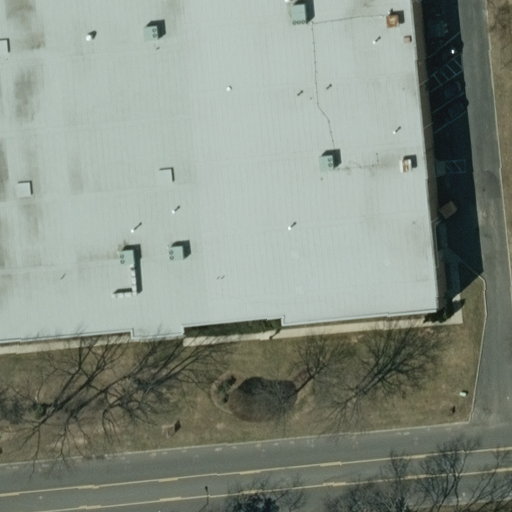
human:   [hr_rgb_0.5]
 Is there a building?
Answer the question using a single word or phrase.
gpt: yes

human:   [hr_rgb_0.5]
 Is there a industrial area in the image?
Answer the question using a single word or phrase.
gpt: yes

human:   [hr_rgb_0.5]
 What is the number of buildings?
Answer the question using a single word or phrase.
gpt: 1

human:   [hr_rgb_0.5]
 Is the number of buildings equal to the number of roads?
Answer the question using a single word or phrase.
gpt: yes

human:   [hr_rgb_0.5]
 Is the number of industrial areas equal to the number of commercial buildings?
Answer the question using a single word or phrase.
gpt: yes

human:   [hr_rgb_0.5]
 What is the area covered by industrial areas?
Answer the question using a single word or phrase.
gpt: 10623m2

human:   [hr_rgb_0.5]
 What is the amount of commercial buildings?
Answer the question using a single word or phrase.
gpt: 1

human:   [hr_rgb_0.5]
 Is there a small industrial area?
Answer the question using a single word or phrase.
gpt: no

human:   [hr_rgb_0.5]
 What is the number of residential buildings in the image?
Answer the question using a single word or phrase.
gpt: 0

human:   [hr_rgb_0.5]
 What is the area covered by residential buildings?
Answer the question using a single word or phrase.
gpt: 0m2

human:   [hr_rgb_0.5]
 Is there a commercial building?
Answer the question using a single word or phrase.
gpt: yes

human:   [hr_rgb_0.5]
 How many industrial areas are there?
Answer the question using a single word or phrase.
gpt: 1

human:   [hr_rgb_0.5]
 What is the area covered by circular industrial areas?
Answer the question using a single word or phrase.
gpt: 0m2

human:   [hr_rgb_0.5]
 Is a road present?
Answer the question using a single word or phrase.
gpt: yes

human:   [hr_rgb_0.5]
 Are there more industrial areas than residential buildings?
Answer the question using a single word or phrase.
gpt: yes

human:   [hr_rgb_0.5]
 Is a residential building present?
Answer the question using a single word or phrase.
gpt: no

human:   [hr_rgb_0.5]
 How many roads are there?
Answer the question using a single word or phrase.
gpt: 1

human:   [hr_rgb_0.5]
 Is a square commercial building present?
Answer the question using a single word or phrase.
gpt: no

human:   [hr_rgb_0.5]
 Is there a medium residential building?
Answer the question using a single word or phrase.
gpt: no

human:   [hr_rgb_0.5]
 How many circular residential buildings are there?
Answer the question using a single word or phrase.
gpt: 0

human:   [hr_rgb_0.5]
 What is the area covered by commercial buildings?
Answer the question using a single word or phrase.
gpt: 176m2

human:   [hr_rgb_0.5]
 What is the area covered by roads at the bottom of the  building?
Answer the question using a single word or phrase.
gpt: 0m2

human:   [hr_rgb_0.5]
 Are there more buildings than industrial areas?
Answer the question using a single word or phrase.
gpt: no

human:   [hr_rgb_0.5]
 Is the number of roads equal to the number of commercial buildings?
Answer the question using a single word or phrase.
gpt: yes

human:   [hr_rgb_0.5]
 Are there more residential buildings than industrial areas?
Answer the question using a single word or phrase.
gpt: no

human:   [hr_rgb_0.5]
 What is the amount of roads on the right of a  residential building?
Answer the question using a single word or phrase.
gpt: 0

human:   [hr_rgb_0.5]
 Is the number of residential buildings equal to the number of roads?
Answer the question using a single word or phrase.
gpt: no

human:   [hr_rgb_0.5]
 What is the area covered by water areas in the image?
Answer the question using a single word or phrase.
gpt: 0m2

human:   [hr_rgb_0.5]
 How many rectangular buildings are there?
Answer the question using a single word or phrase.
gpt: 1

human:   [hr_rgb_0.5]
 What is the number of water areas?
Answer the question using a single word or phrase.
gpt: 0

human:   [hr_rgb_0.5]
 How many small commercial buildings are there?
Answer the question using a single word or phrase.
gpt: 0

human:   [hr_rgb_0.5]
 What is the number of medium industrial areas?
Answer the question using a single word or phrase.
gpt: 0

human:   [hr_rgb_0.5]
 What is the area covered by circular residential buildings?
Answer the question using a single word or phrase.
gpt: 0m2

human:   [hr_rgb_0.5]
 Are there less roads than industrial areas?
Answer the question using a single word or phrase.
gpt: no

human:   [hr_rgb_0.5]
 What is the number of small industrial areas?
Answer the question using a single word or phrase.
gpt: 0

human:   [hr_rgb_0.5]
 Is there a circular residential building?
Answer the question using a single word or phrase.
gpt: no

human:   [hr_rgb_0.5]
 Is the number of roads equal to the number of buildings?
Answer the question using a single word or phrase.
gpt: yes

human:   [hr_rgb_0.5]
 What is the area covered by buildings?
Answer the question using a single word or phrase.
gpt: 176m2

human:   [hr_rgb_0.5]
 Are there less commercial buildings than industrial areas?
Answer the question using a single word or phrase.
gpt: no

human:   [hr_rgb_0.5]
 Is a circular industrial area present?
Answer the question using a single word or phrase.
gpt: no

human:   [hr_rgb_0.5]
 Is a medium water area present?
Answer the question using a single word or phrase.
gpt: no

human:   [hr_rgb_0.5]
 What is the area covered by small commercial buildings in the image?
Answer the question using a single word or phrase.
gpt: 0m2

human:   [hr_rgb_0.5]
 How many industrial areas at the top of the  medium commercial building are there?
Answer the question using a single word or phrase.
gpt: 0

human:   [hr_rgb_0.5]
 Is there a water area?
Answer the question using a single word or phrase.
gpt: no

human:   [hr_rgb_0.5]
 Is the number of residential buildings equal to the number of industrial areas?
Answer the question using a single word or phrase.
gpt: no

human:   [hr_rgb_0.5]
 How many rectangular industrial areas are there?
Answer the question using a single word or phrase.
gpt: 1

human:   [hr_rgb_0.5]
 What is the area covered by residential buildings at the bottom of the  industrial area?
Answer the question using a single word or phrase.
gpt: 0m2

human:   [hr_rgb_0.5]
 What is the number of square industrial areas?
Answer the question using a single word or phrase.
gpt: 0

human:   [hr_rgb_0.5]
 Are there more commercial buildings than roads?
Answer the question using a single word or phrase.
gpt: no

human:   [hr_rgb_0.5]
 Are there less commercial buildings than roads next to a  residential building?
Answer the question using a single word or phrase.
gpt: no

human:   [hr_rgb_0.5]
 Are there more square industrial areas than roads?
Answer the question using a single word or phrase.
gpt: no

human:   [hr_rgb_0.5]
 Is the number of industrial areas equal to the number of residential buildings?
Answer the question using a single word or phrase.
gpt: no

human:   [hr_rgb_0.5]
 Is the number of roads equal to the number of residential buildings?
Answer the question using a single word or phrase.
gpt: no

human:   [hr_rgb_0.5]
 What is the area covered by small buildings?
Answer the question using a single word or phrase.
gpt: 0m2

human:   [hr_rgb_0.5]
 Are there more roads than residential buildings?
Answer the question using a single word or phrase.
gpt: yes

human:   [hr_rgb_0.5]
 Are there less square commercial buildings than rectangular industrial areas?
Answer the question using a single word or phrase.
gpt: yes

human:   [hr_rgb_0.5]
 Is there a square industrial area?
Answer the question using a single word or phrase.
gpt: no

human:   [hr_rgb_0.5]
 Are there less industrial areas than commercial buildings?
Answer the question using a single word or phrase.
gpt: no

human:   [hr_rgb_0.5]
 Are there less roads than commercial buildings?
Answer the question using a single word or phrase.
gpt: no

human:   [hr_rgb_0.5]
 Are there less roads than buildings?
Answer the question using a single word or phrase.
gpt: no

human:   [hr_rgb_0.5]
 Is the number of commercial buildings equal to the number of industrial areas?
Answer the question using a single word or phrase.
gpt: yes

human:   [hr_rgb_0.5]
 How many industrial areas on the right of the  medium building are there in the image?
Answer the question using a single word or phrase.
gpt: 0

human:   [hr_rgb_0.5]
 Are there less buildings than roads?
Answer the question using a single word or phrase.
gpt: no

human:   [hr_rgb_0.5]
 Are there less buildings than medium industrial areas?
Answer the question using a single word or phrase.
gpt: no